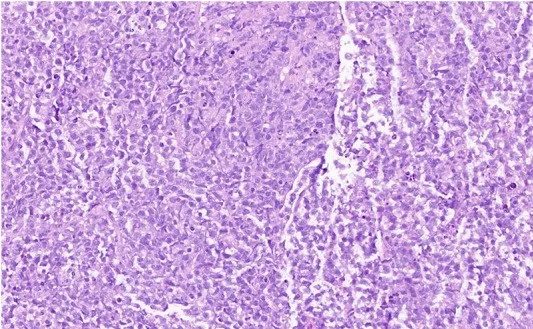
Hematoxylin and eosin stain: large lymphocytes cells with moderately abundant cytoplasm and oval nuclei containing several nucleoli corresponding to centroblasts.
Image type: pathology (h&e)